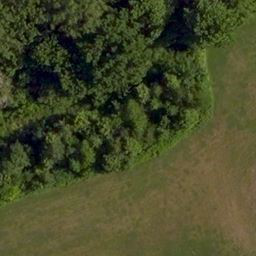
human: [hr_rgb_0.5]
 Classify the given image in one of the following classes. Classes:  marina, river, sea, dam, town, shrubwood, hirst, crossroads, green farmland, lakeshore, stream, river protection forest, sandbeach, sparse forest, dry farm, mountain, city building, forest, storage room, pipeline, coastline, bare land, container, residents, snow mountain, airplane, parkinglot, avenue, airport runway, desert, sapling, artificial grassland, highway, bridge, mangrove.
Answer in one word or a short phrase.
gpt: river protection forest